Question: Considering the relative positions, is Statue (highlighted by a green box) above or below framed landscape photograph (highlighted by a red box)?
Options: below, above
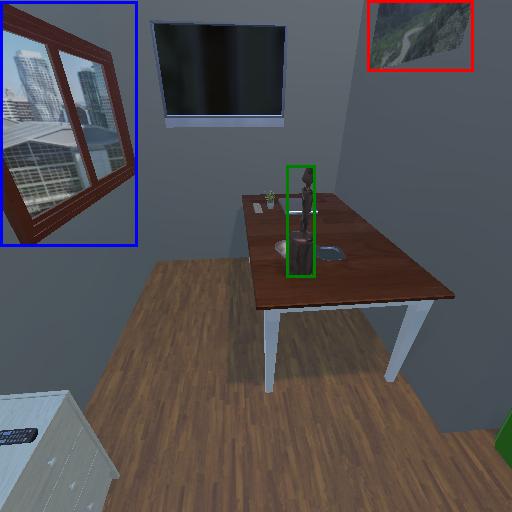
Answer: below